Question: I'm writing an angular email app and have used bootstrap tables in my mail template.
The body of the message is large and I would like to limit this to be just a single line, something similar to how gmail does it. Right now, my cell auto sizes which increases the size of the overall row. I used a couple of angular filters to limit the characters but I don't think that's all that Gmail is doing. There is some sort of an overflow hidden applied to the table row and also the height of each row is consistent.
How do I tweak my table css so that the row does not auto size when the cell data is a lot?
My HTML Code : <URL>I'm using the latest version of bootstrap css.

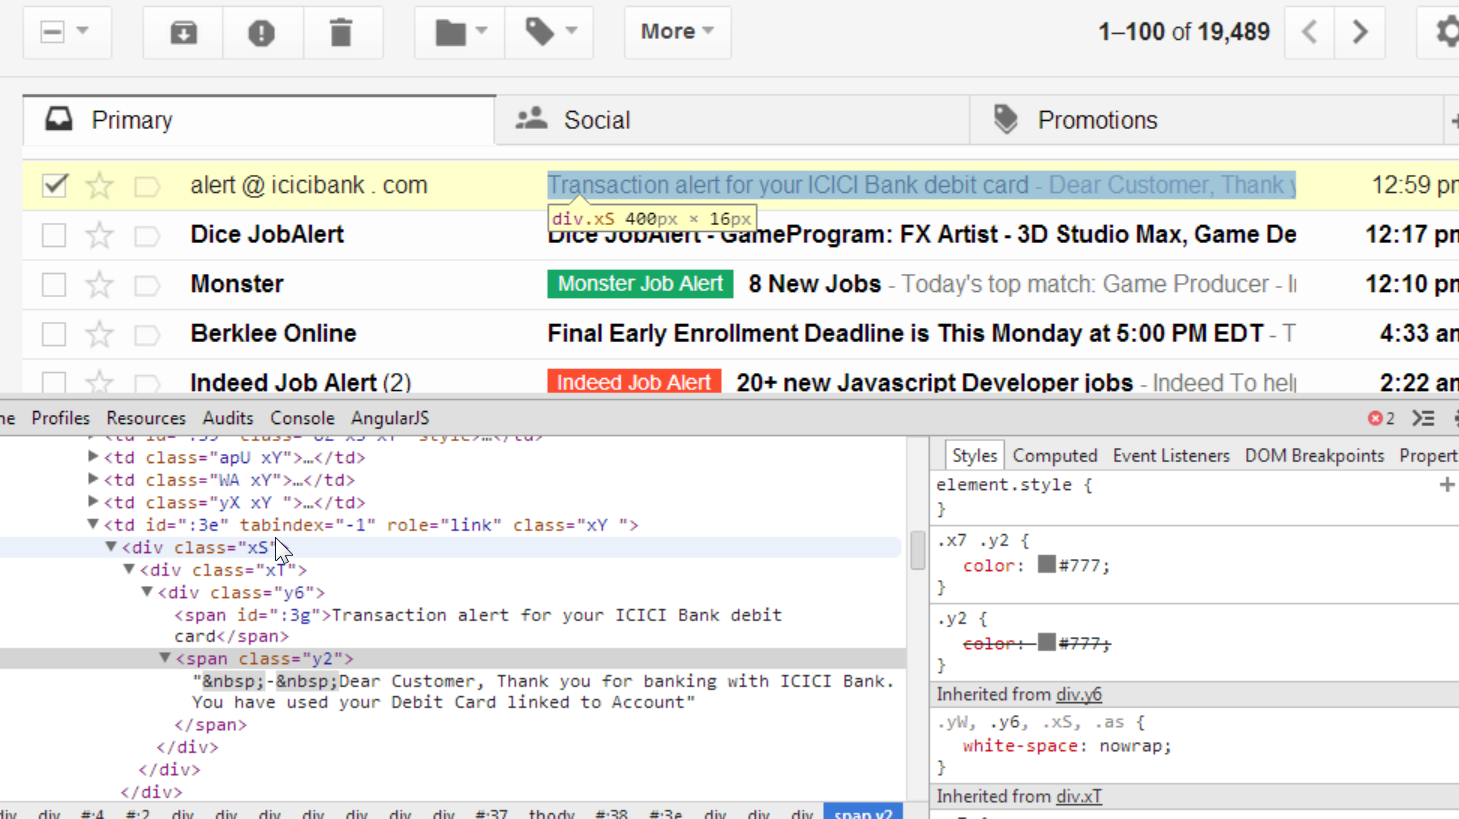
Answer: I know you'd want 'overflow: hidden' and 'white-space: nowrap' styles. If you want you can also add the 'text-overlow: ellipsis' style for a nice effect. You can use 'table-layout: fixed' to ignore the size of the contents of the cells and only look at the heading sizes, otherwise automatic column sizing can take into account the full width of the string <URL>:
'''
table.special { table-layout: fixed }
table.special th { width: 20% }
table.special th.content { width: 40% }
table.special td {
overflow: hidden;
white-space: nowrap;
text-overflow: ellipsis
}
'''